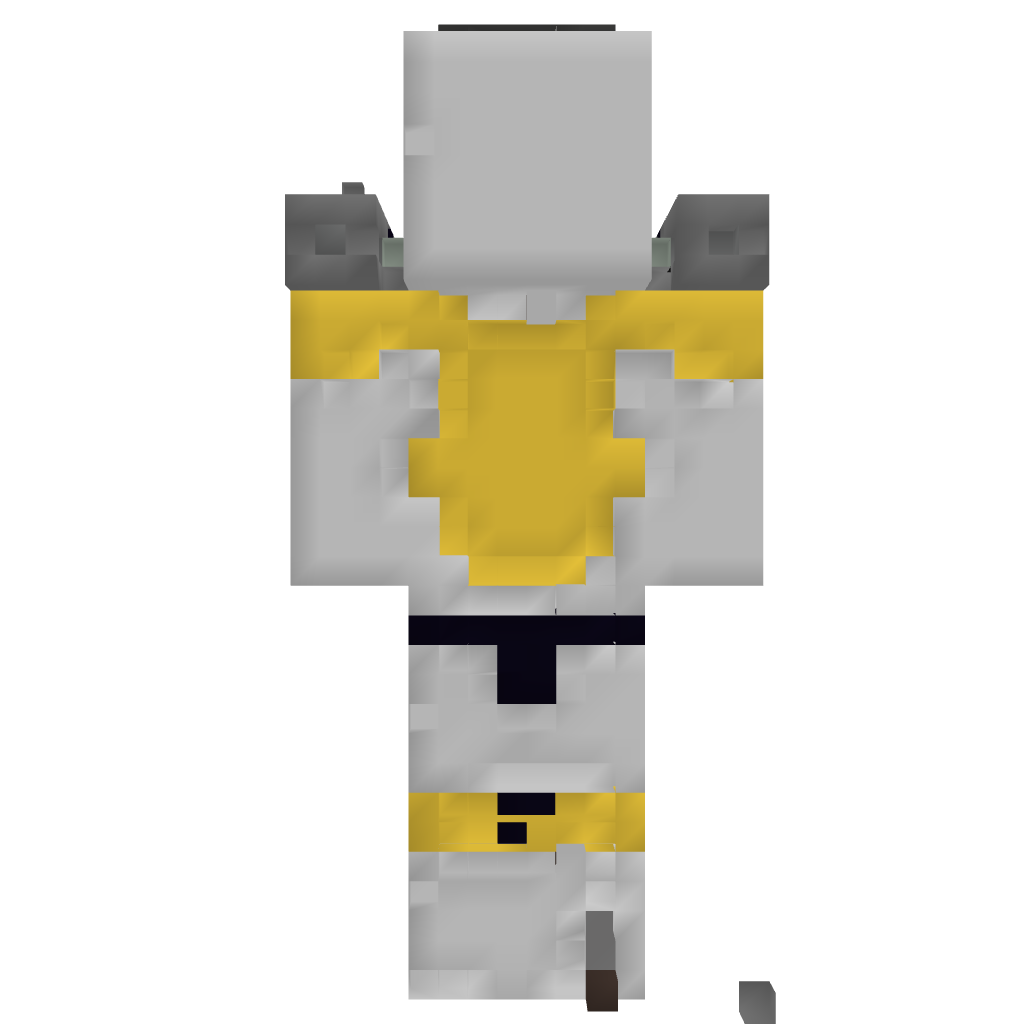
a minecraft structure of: Ultimate Destroyer Mech Mark-1